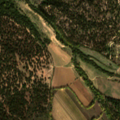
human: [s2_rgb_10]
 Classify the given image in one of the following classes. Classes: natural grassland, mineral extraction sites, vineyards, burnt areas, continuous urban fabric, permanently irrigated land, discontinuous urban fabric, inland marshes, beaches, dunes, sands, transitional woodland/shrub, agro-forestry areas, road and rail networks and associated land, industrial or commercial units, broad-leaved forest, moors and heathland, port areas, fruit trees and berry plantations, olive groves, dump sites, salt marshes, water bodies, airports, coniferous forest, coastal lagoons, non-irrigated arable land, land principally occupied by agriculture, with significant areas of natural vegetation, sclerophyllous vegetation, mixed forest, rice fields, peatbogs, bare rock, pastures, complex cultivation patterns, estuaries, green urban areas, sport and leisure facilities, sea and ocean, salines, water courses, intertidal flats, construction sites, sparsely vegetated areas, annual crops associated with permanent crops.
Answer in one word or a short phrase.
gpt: permanently irrigated land, broad-leaved forest